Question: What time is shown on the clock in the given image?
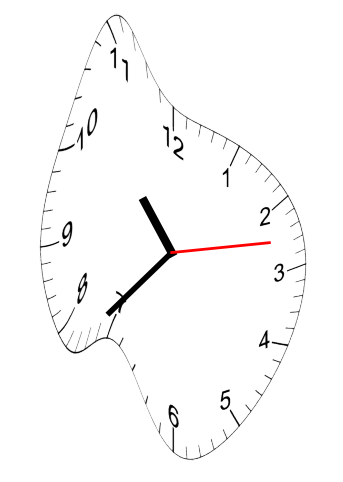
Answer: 10:37:13